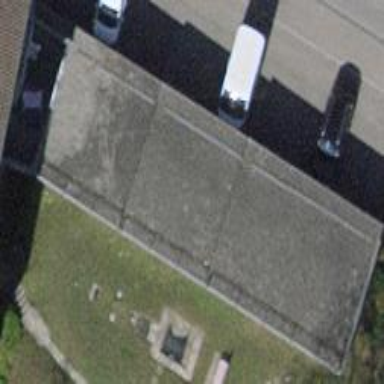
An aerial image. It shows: Group of garages.